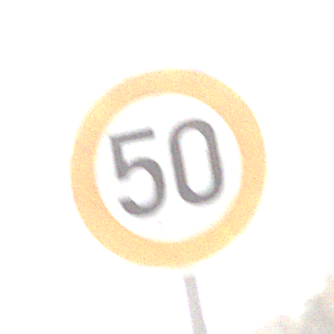
Verkehrszeichen: Geschwindigkeit50
Umgebung: Outdoor, Nature
Tageszeit: MorningAfternoon
Wetter: PartlyCloudy
Licht: Natural
Jahreszeit: Winter
Kontrast: MediumContrast